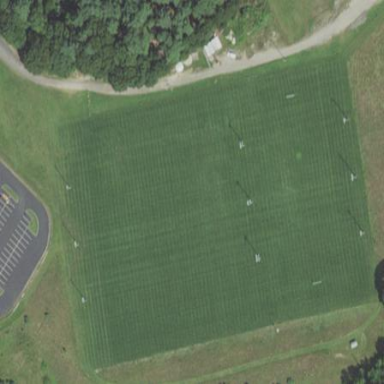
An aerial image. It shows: Soccer pitch designated for leisure and sports activities.